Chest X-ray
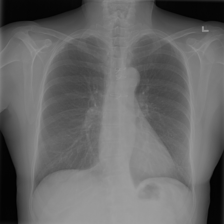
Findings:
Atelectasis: positive
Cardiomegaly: negative
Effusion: negative
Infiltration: negative
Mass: negative
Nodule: negative
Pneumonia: negative
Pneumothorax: negative
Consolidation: negative
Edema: negative
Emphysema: negative
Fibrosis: negative
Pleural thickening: negative
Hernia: negative